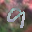
Label: 9